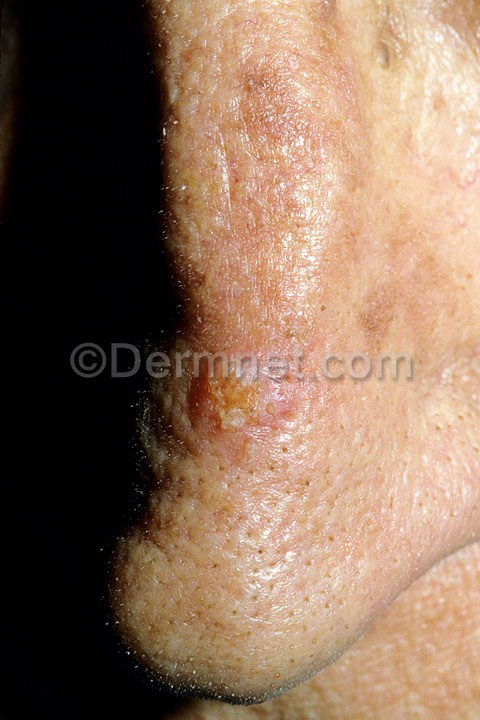
Disease: Actinic Keratosis Basal Cell Carcinoma and other Malignant Lesions